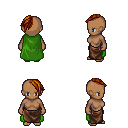
a pixel art fantasy rpg character, female body template, human, dark skin, green cape, robe skirt, brunette long mohawk hairstyle, four views (front, back, left, right), 2x2 character sprite sheet, small pixel art, hard edges, no anti-aliasing